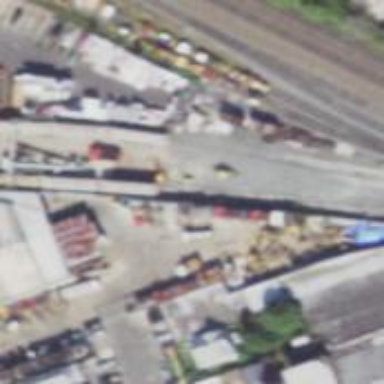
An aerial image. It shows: Railway yard used for servicing trains.